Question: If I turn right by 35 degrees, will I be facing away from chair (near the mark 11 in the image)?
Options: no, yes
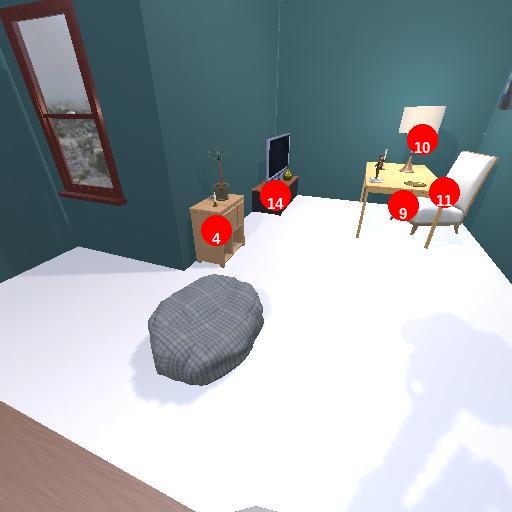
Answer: no